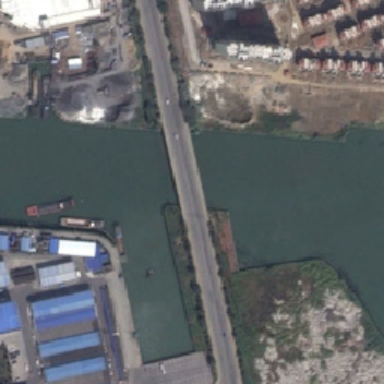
There are many blue houses beside the straight bridge .